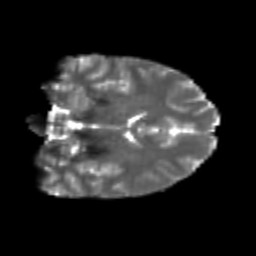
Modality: T2w
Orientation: coronal
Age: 20
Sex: male
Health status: healthy
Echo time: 0.074 s